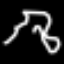
Label: squiggle